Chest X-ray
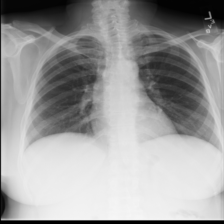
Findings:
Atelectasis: negative
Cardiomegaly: negative
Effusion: negative
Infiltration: positive
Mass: negative
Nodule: negative
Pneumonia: negative
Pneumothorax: negative
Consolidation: negative
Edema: negative
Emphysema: negative
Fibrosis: negative
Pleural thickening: negative
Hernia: negative